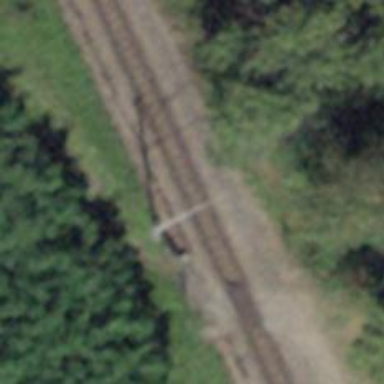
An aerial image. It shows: Railway crossing with saltire marking.